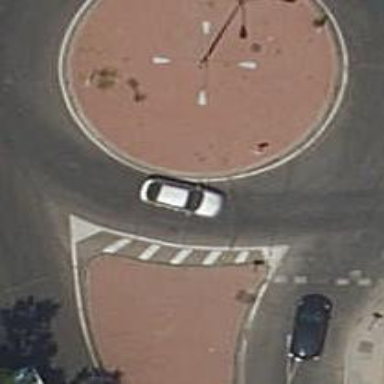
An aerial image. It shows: Tertiary road made of asphalt leading to roundabout junction.